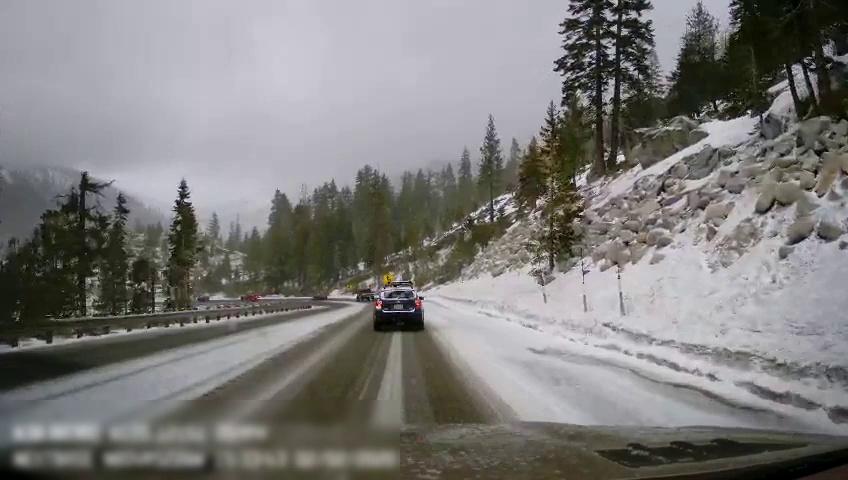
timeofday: Day
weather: Snowy
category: Drivable Space
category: Vehicles | Truck
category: Vehicles | Car